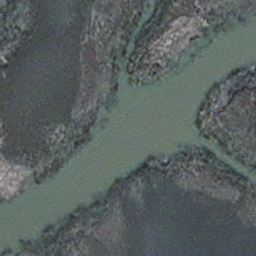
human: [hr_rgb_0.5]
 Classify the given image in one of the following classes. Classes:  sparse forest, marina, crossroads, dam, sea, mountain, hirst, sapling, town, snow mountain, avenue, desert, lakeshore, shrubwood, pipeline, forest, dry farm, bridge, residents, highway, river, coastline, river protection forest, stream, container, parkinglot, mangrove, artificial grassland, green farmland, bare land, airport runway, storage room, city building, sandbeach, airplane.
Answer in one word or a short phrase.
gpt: stream